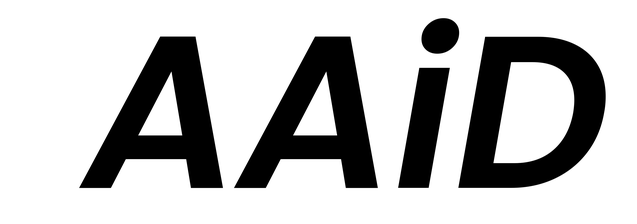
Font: Poppins-SemiBoldItalic